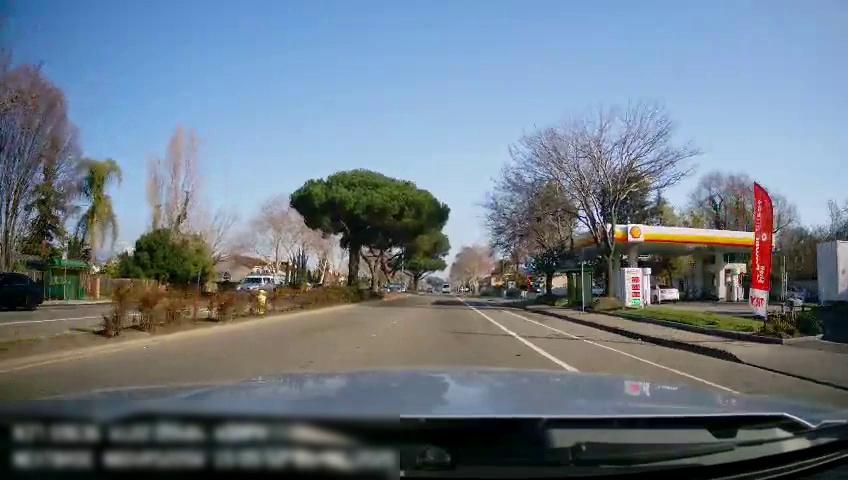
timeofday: Day
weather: Sunny
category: Drivable Space
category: Drivable Space
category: Vehicles | Car
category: Vehicles | Car
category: Vehicles | SUV
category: Lanes | Current Lane
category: Lanes | Alternate Lane
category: Lanes | Opposite Lane